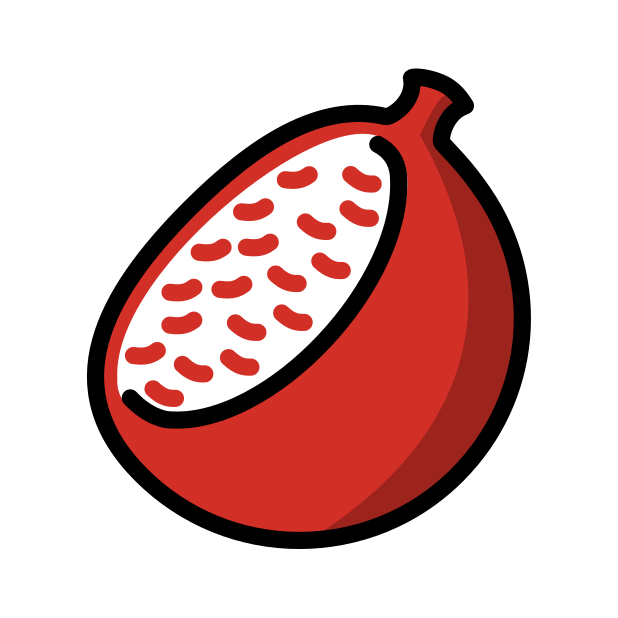
pomegranate